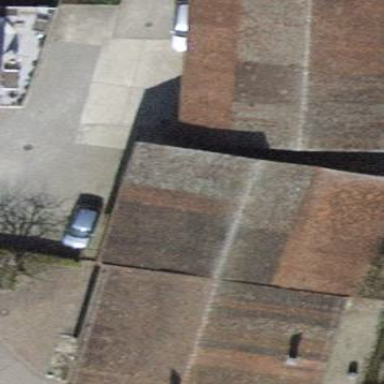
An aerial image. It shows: Farm auxiliary building with gabled roof.